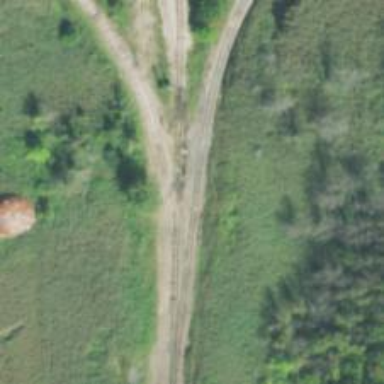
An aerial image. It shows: Railway spur service.